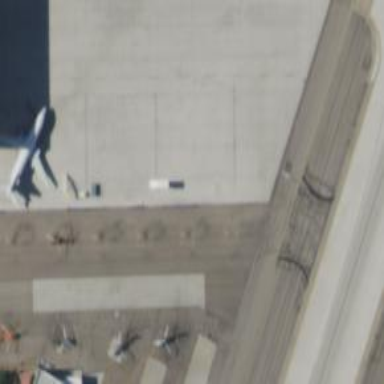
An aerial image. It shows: Image showing helipad at airport.